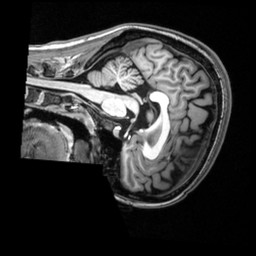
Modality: T1w
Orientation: sagittal
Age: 22
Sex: female
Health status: healthy
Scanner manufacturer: siemens
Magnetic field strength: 3 T
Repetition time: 2.53 s
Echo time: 0.00339 s